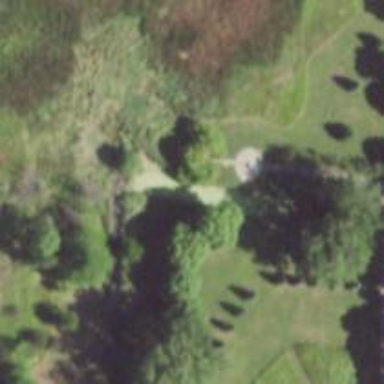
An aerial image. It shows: Historic monument.